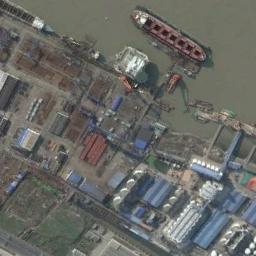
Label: ship